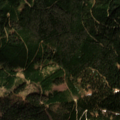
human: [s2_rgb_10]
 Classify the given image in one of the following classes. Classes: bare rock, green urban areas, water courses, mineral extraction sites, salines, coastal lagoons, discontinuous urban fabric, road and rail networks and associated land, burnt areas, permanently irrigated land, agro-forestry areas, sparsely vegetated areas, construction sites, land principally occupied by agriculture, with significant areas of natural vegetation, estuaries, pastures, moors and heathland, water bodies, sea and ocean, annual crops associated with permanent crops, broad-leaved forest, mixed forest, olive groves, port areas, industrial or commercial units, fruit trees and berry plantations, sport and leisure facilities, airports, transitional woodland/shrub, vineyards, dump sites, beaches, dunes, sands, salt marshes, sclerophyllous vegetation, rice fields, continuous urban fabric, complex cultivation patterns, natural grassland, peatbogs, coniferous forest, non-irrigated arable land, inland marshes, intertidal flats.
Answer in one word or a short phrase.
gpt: coniferous forest, mixed forest